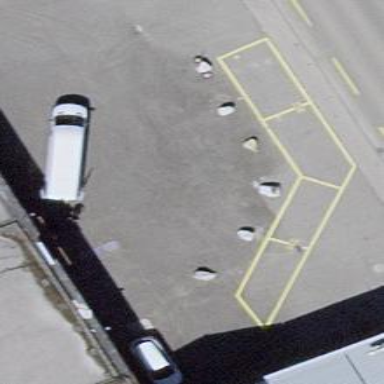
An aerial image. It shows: Block barrier.